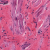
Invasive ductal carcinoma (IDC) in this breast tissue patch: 0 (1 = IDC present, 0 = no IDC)